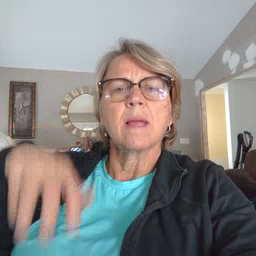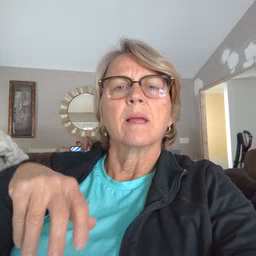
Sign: rain